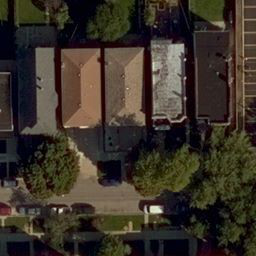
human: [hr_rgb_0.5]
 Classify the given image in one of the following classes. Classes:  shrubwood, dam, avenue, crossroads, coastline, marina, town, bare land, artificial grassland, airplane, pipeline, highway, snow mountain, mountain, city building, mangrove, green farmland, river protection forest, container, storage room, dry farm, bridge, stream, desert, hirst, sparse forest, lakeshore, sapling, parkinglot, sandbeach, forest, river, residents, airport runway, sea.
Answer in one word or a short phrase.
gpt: residents